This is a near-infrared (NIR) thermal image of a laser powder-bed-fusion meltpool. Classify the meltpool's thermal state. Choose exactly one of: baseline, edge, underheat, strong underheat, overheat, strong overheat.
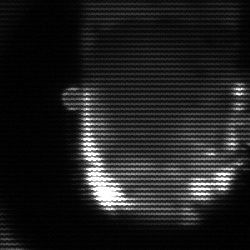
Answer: baseline